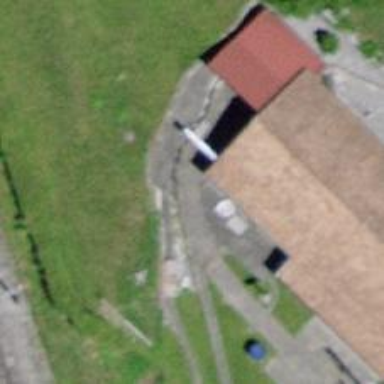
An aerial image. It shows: Miniature railway.